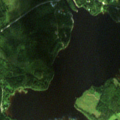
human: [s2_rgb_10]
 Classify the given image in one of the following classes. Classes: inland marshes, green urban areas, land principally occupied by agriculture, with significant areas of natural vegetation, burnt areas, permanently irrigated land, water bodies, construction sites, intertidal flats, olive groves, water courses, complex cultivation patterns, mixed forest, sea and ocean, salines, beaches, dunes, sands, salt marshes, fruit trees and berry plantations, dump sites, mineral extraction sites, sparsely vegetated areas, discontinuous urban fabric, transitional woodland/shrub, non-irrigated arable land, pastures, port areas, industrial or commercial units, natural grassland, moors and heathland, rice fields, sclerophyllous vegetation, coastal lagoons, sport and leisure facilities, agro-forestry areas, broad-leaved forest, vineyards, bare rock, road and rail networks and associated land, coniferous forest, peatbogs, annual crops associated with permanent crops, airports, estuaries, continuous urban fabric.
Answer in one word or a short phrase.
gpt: coniferous forest, mixed forest, water bodies